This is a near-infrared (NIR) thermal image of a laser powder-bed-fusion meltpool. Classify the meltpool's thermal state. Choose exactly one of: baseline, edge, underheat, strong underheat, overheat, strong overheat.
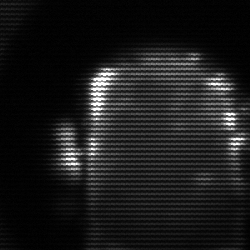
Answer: baseline